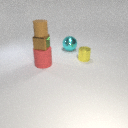
small yellow metal cylinder to the right of large cyan metal sphere